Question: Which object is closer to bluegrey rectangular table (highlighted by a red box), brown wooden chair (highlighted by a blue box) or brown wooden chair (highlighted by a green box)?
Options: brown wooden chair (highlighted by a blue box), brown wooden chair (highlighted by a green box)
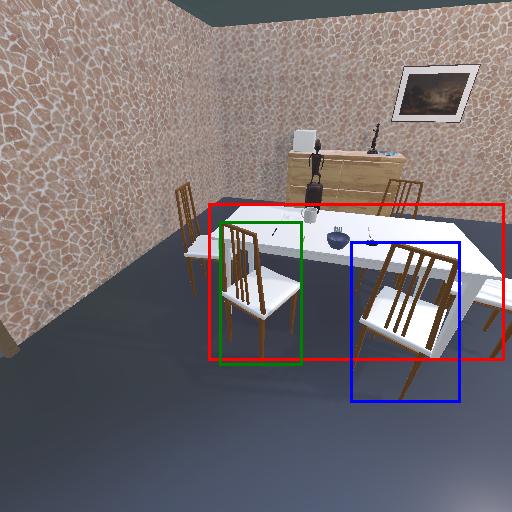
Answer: brown wooden chair (highlighted by a blue box)